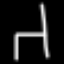
Label: chair